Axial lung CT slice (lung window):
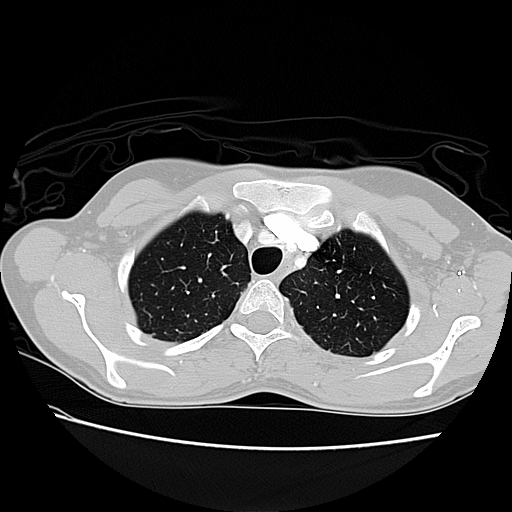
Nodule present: no